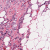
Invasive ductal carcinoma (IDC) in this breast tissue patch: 1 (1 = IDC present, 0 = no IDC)